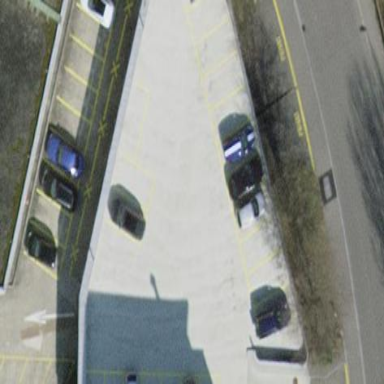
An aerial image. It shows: Parking building.